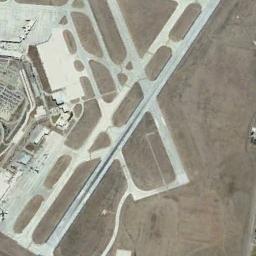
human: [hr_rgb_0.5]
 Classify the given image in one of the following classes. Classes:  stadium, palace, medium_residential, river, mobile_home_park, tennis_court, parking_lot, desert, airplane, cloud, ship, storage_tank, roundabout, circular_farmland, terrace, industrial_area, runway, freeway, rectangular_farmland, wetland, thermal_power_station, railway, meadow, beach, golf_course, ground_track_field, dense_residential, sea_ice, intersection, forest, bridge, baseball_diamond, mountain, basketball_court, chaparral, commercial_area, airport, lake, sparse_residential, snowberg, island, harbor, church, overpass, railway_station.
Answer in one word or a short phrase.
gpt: airport